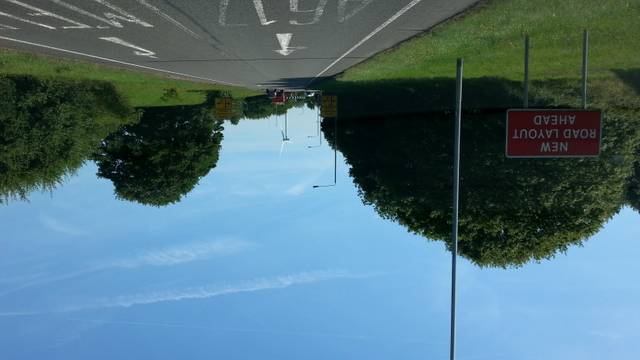
Region: United Kingdom
Coordinates: 53.127, -1.14